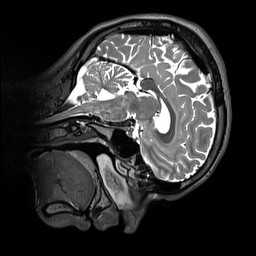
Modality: T2w
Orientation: sagittal
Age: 18
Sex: male
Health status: healthy
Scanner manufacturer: siemens
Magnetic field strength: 3 T
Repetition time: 3.2 s
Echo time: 0.412 s